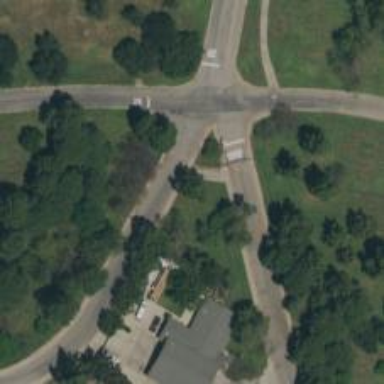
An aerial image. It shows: Stop road.